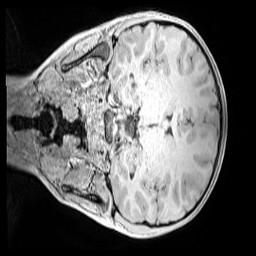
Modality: MP2RAGE
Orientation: coronal
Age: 10
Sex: male
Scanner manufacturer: siemens
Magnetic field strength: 3 T
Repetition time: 4 s
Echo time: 0.00299 s